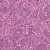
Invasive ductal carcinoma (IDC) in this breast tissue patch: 1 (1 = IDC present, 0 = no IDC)